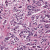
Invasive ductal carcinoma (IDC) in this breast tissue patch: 1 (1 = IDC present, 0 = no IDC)